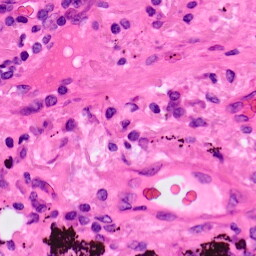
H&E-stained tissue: Lung